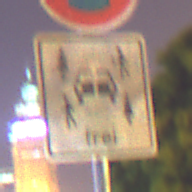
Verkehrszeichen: CarsharingfahrzeugeFrei
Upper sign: AbsolutesHalteverbot
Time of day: Night
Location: Outdoor (Urban)
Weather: PartlyCloudy
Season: NotSpecified
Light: Natural